Aerial crown-view tile of a tropical tree (Barro Colorado Island, Panama), acquired 20240918:
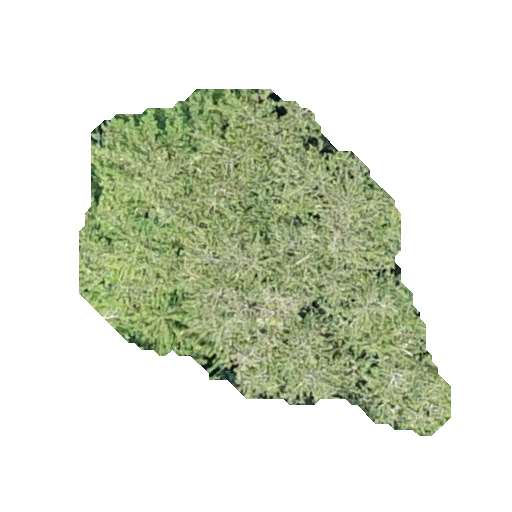
Species: Quararibea stenophylla
GBIF accepted scientific name: Quararibea stenophylla
Crown area: 133.159 m²